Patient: sex M, age 58
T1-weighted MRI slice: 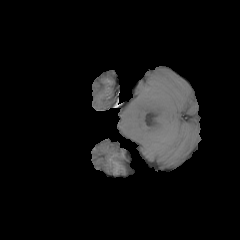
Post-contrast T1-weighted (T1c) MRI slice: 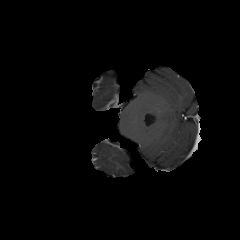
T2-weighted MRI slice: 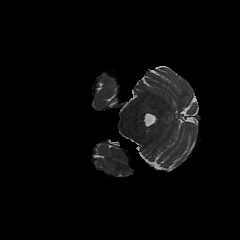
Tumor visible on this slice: no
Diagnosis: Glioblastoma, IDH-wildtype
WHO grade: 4